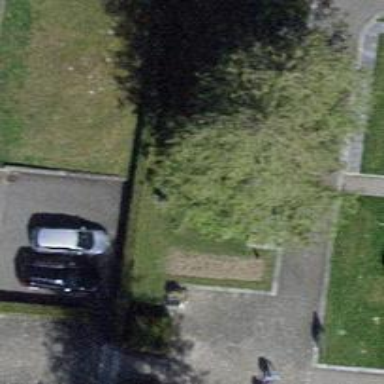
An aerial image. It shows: Evergreen tree with needle-leaved leaves.